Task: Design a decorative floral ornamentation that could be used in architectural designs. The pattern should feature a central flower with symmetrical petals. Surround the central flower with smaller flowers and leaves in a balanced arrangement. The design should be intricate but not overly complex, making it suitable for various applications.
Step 1834:
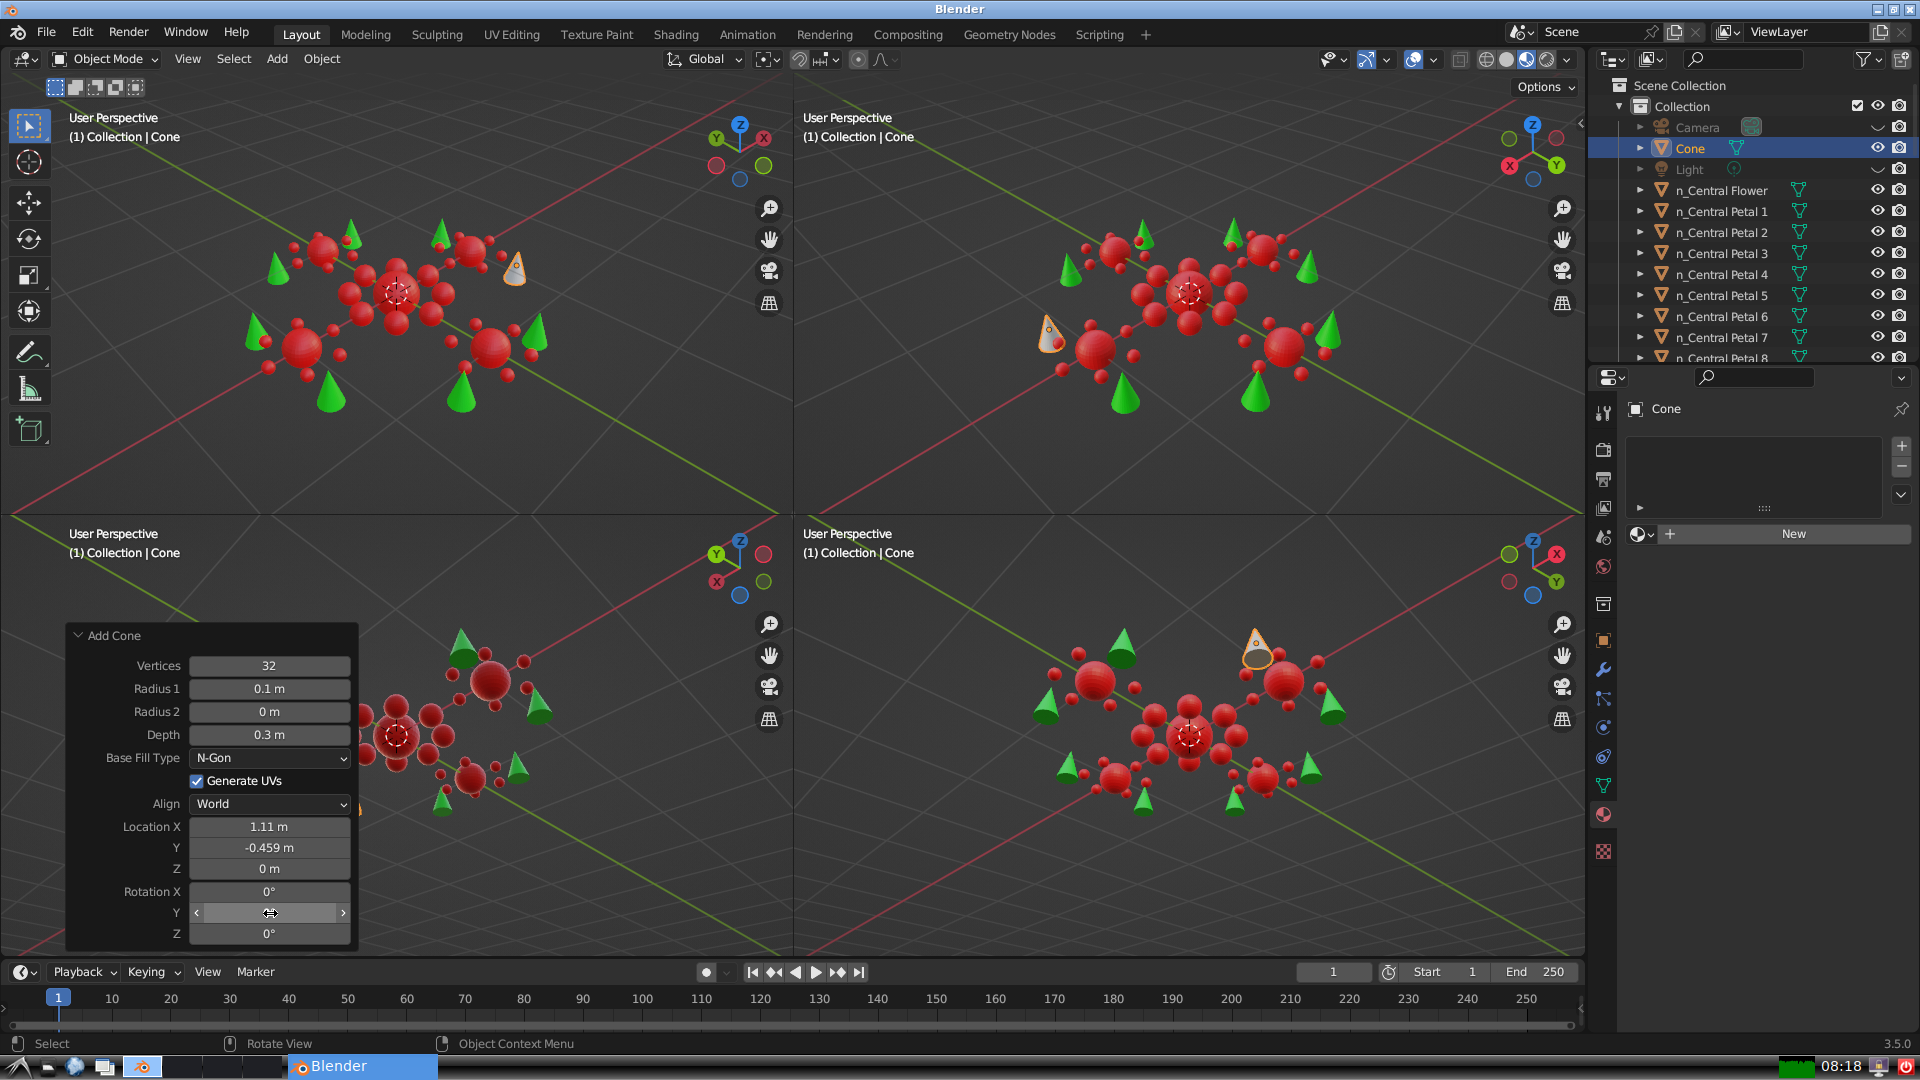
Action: click: no